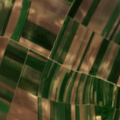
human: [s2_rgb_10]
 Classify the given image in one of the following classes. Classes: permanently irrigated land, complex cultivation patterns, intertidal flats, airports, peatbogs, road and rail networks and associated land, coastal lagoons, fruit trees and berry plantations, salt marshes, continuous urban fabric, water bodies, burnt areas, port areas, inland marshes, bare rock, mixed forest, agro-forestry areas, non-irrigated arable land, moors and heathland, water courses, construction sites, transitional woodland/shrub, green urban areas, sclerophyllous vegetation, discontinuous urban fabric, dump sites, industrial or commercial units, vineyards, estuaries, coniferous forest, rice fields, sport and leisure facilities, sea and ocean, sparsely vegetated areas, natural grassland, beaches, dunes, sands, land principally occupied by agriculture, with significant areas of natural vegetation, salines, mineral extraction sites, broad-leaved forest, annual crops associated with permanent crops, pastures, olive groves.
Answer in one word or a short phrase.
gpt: discontinuous urban fabric, non-irrigated arable land